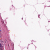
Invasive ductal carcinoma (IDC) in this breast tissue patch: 0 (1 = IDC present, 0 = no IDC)